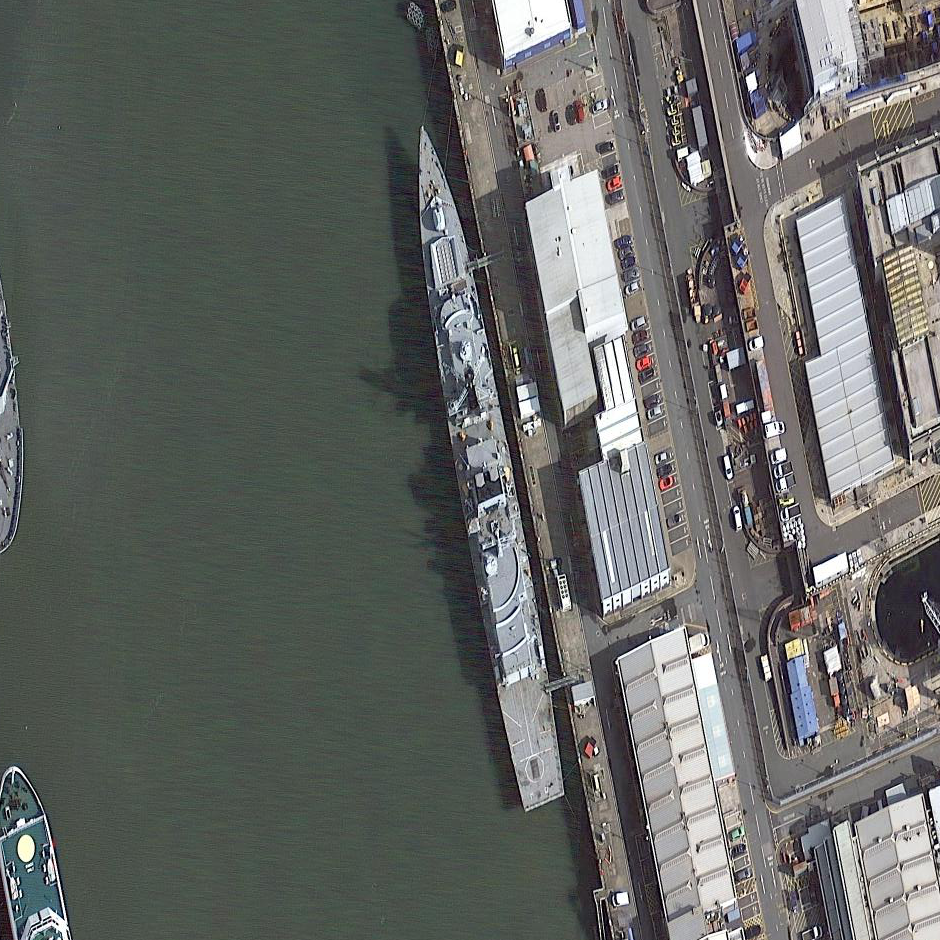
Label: destroyer